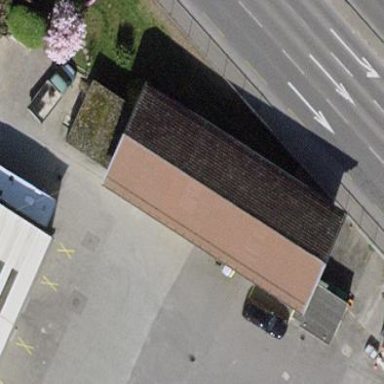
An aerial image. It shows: Industrial building with gabled roof.